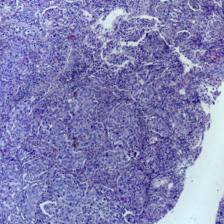
Diagnosis: OSCC